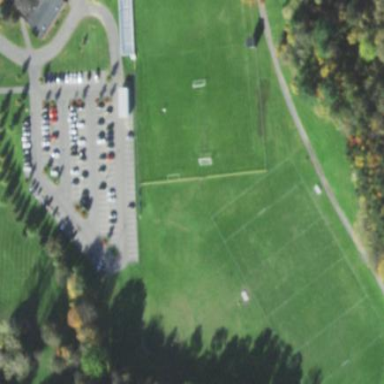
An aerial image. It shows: Softball field.